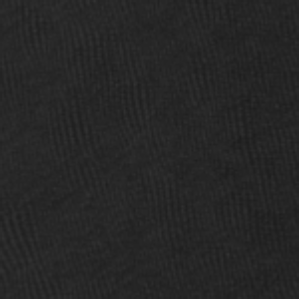
Label: frost